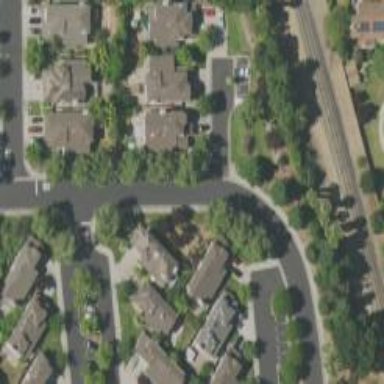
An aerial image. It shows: Residential road with sidewalk on the left side.